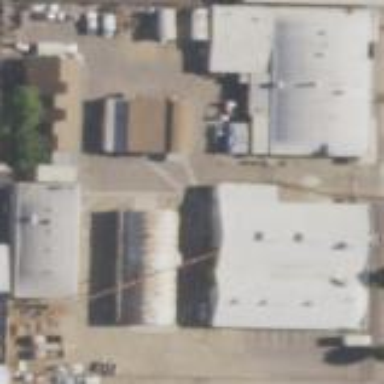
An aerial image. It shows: Commercial area with secondary function as warehouse.